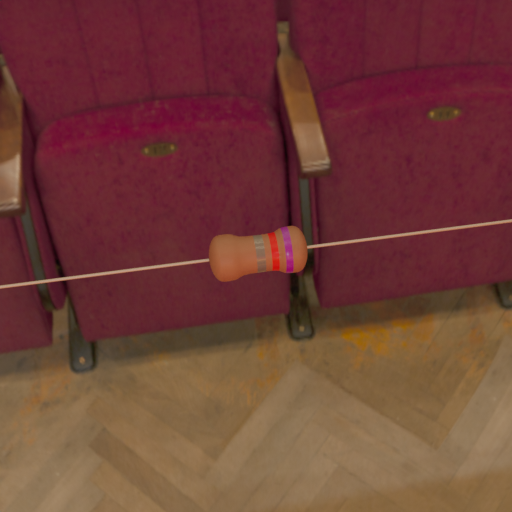
Resistor colour bands (in order): gray, red, violet